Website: home-depot
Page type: customer-info-address
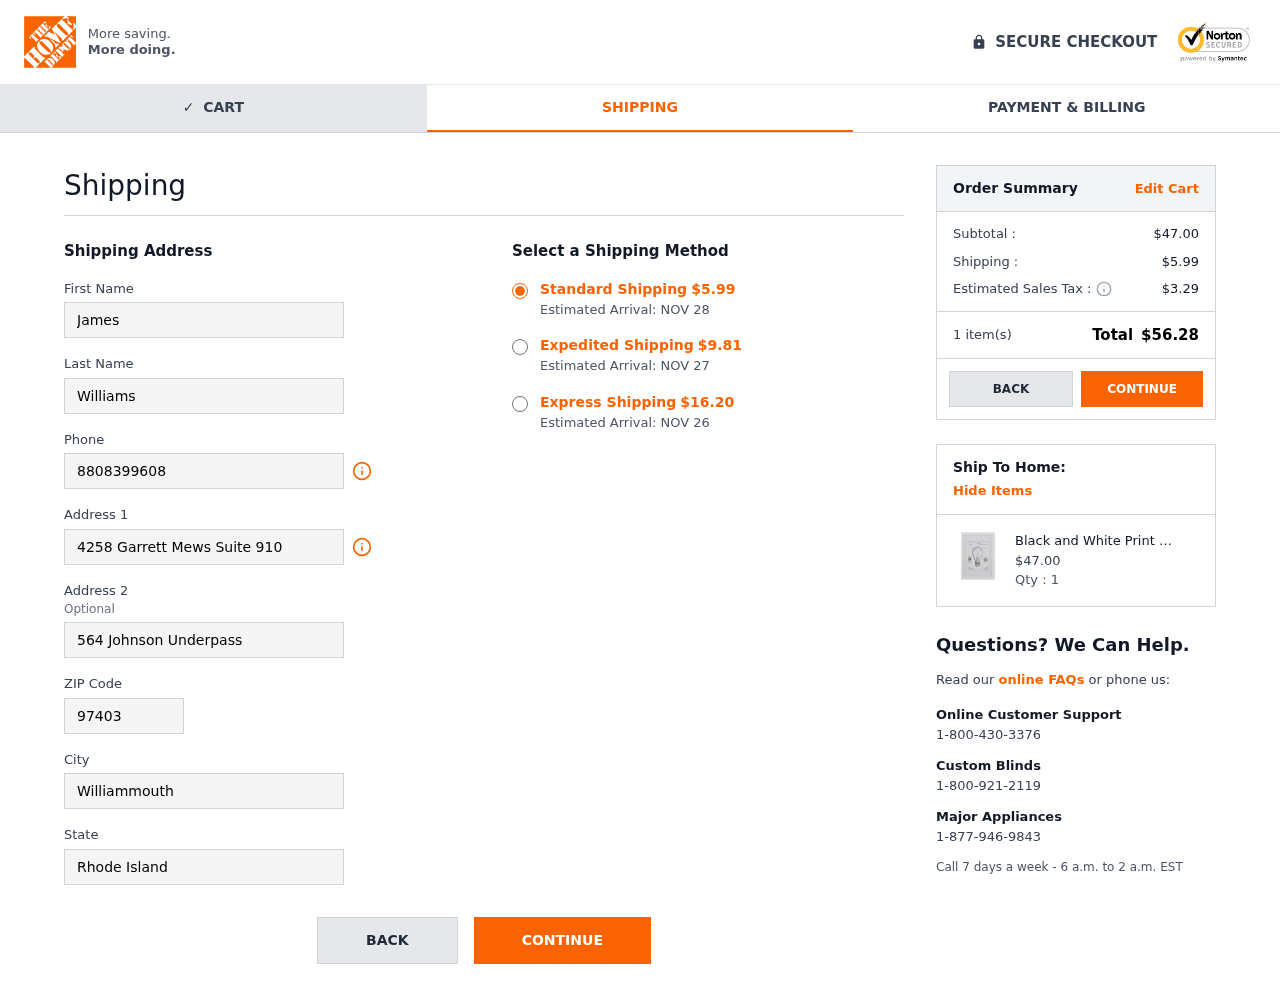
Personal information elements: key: PII_CITY
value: Williammouth
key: PII_FIRSTNAME
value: James
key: PII_LASTNAME
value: Williams
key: PII_PHONE
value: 8808399608
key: PII_POSTCODE
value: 97403
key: PII_STATE
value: Rhode Island
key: PII_STREET
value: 4258 Garrett Mews Suite 910
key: PII_STREET2
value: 564 Johnson Underpass
Product elements: key: PRODUCT1_NAME
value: Black and White Print of 1891 Bulb in White Frame, 15" x 21"
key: PRODUCT1_PRICE
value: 47
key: PRODUCT1_QUANTITY
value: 1
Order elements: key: ORDER_SHIPPING_COST
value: $5.99
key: ORDER_DELIVERY_DATE
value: Estimated Arrival: NOV 28
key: ORDER_SHIPPING_COST_EXPEDITED
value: $9.81
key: ORDER_DELIVERY_DATE_EXPEDITED
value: Estimated Arrival: NOV 27
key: ORDER_SHIPPING_COST_EXPRESS
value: $16.20
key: ORDER_DELIVERY_DATE_EXPRESS
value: Estimated Arrival: NOV 26
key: ORDER_SUBTOTAL
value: $47.00
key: ORDER_TAX
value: $3.29
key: ORDER_NUM_ITEMS
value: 1 item(s)
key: ORDER_TOTAL
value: $56.28